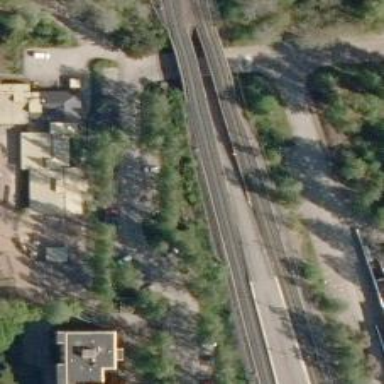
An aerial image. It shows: Railway signal supported by catenary mast.